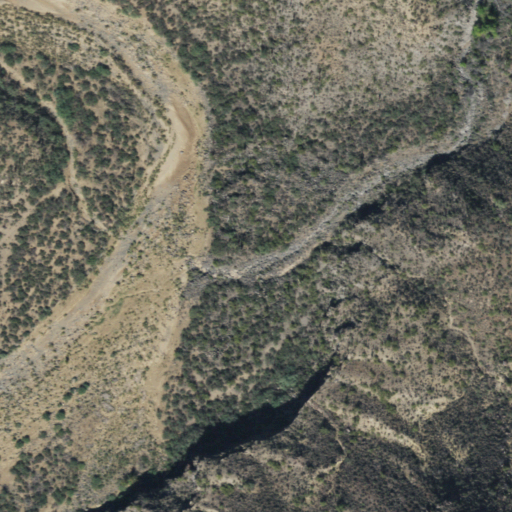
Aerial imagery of valley in Arizona named Lousy Canyon containing only shrub